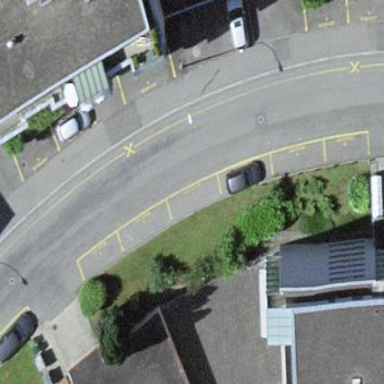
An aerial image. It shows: Parking area with asphalt surface.